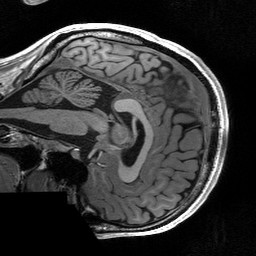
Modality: T1w
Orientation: sagittal
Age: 25
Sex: male